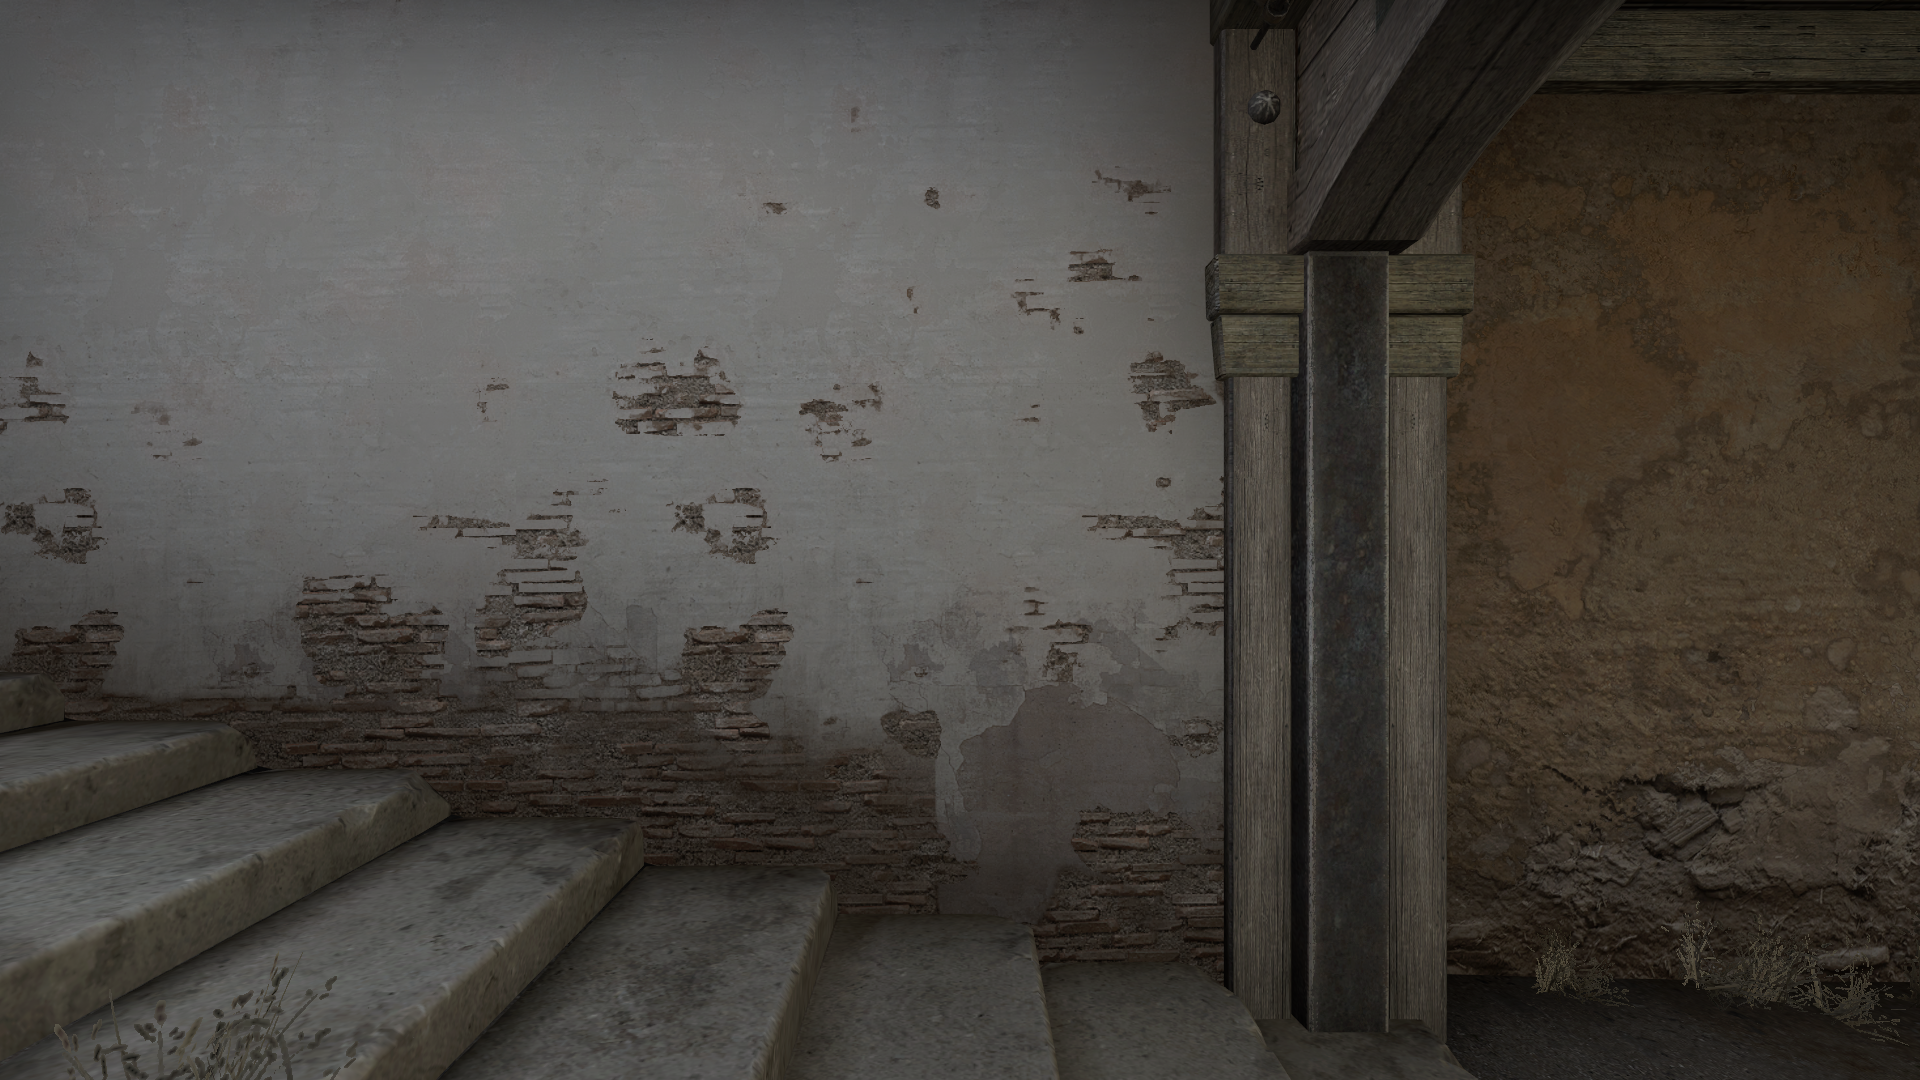
Map: de_dust2